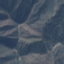
Land use / land cover: HerbaceousVegetation